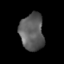
Tissue: lung
Cell type: Endothelial cells
Senescence score: 0.5803
Nuclear area (px): 862
Mean DAPI intensity: 92.762